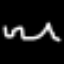
Label: squiggle